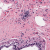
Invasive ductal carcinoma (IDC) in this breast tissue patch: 0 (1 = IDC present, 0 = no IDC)